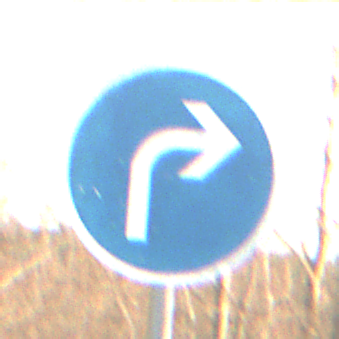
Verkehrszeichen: VorgeschriebeneFahrtrichtungRechts
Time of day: SunriseSunset
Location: Outdoor (Nature)
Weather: PartlyCloudy
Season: NotSpecified
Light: Natural